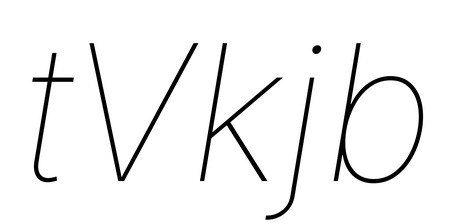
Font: Inter-Italic_Thin_Italic